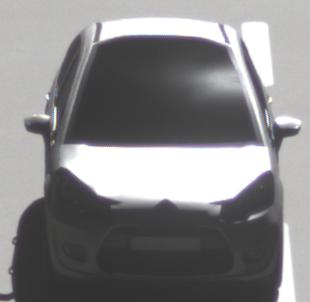
Make: Citroen
Model: C3 1.1
Detailed model: C3 (II)
Model produced from: 2010/01
Model produced until: 2012/03
Doors: 5
Color: white
Road condition: dry road
Daytime: midday
Contrast: high contrast